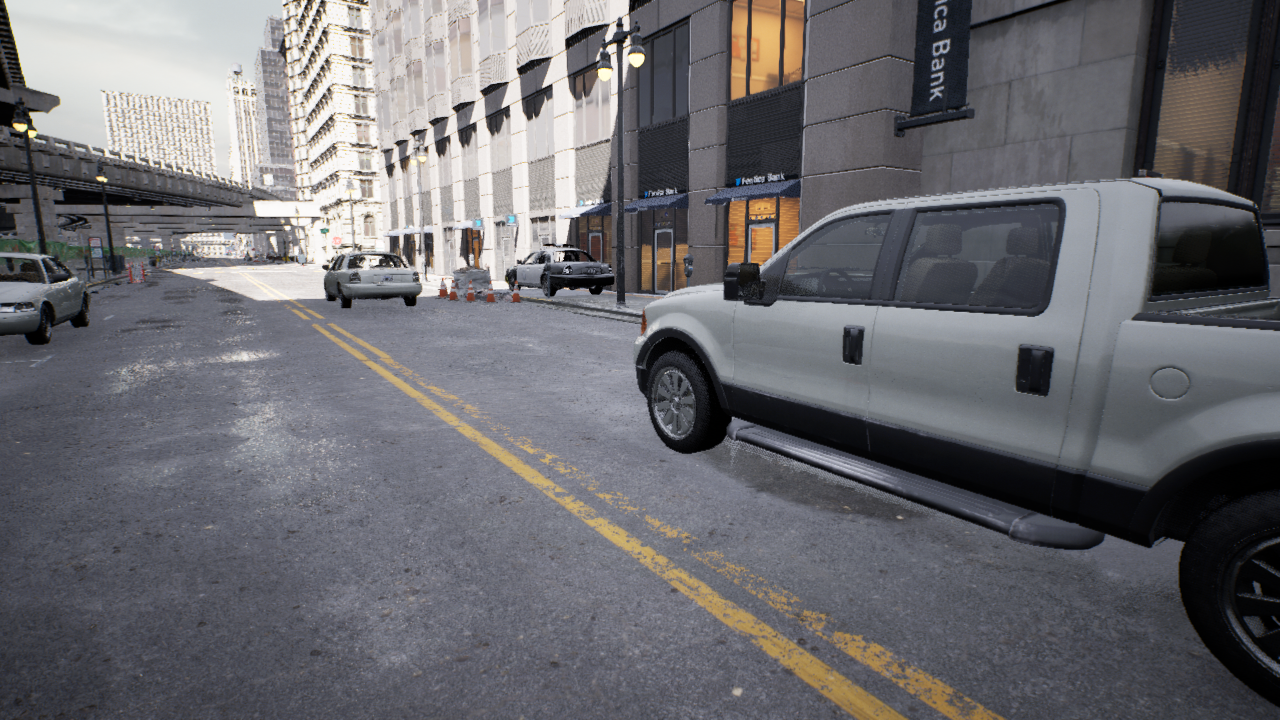
Venue: downtown
Lighting: clear day
Vehicle rig: pickup